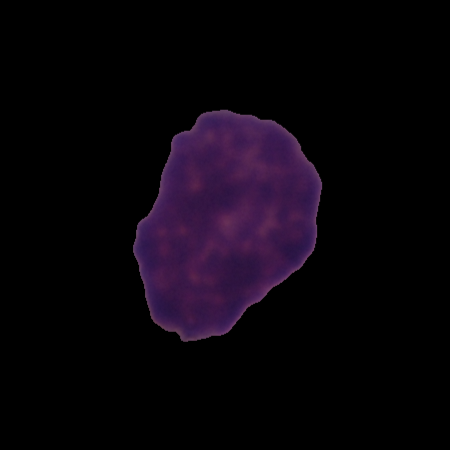
Label: healthy